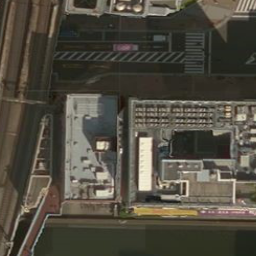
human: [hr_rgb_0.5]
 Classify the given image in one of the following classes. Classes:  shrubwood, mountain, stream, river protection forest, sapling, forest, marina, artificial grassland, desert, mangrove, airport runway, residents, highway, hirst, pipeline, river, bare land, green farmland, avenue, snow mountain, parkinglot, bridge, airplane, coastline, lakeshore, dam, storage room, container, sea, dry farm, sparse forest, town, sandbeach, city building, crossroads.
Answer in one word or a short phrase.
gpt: city building